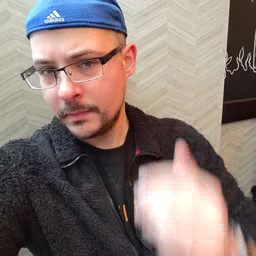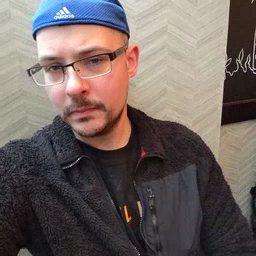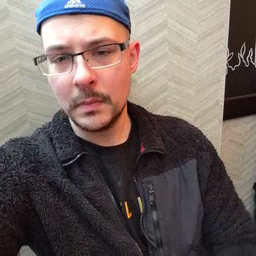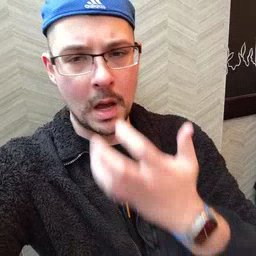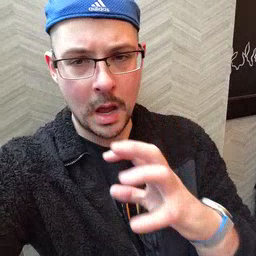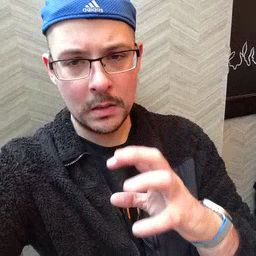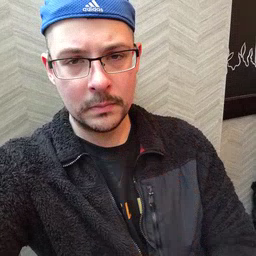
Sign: hot